Aerial crown-view tile of a tropical tree (Barro Colorado Island, Panama), acquired 20250616:
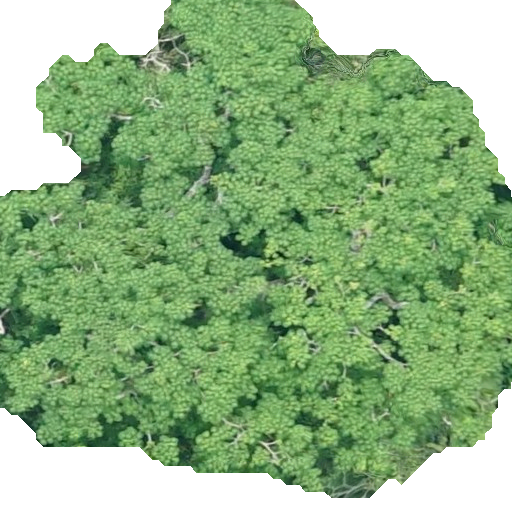
Species: Ceiba pentandra
GBIF accepted scientific name: Ceiba pentandra
Crown area: 309.346 m²